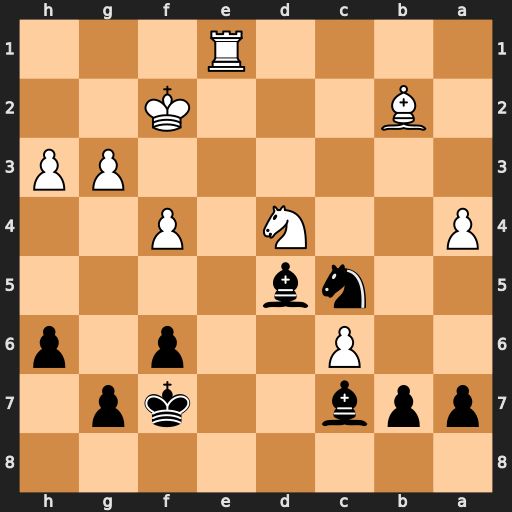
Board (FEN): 8/ppb2kp1/2P2p1p/2nb4/P2N1P2/6PP/1B3K2/4R3
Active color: b
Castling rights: -
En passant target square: -
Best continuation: Nd3+ Kf1 Nxe1